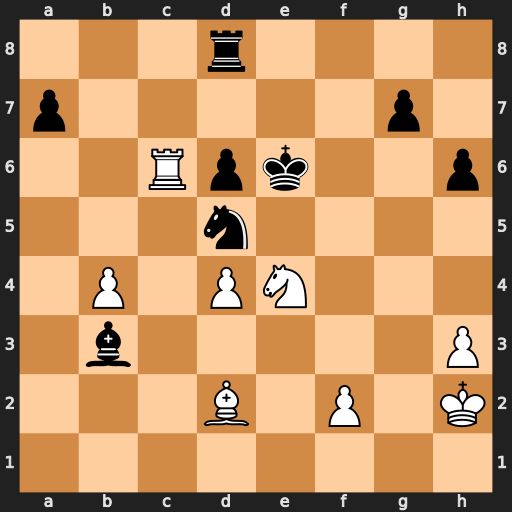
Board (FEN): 3r4/p5p1/2Rpk2p/3n4/1P1PN3/1b5P/3B1P1K/8
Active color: w
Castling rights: -
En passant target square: -
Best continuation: Nc5+ Kf5 Nxb3